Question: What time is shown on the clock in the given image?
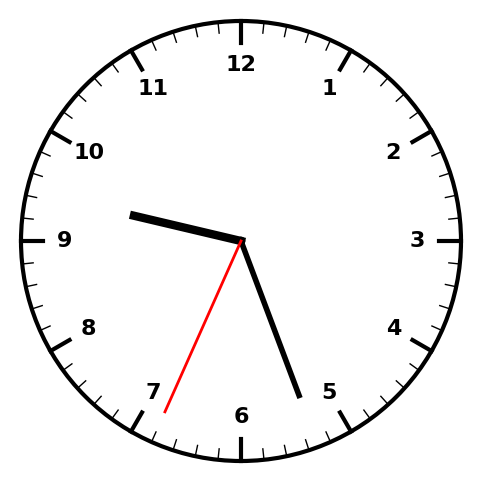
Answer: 09:26:34